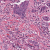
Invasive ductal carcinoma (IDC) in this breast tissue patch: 1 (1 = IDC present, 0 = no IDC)